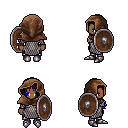
a pixel art fantasy rpg character, female body template, human, dark skin, chain mail, metal pants, blue left-swept hairstyle, cloth hood, metal boots, shield, four views (front, back, left, right), 2x2 character sprite sheet, small pixel art, hard edges, no anti-aliasing